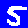
Digit: 5